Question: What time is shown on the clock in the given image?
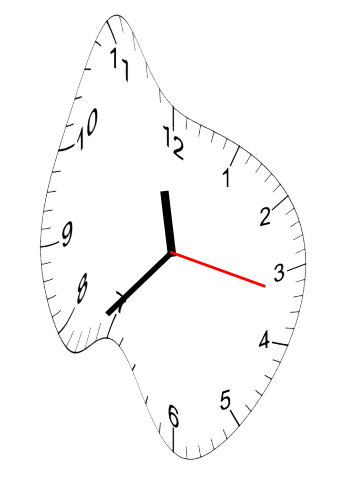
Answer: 11:37:17